Field crop: maize
Growth stage: 2
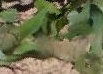
Species: maize